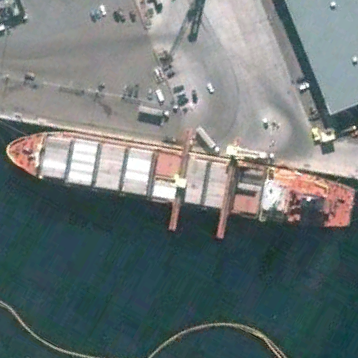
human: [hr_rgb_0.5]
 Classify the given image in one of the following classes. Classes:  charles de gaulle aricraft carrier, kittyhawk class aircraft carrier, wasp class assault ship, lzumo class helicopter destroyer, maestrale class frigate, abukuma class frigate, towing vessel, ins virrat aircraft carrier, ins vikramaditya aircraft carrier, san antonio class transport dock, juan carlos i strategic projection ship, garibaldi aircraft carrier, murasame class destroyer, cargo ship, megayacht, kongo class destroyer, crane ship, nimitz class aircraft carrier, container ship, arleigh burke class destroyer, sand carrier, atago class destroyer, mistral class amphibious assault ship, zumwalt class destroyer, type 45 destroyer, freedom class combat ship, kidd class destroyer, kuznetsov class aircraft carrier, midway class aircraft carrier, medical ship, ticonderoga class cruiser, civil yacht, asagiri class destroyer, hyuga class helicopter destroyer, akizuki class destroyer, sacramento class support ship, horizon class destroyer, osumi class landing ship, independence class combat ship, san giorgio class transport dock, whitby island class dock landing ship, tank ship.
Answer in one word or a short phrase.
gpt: Container ship